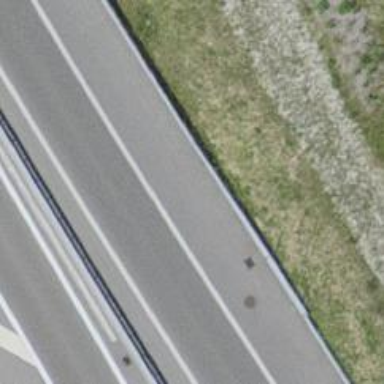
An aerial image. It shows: Guard rail.